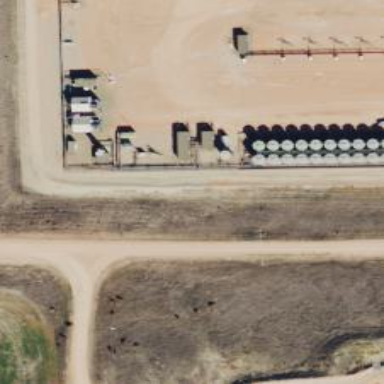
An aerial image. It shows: Storage tank with man-made structure.